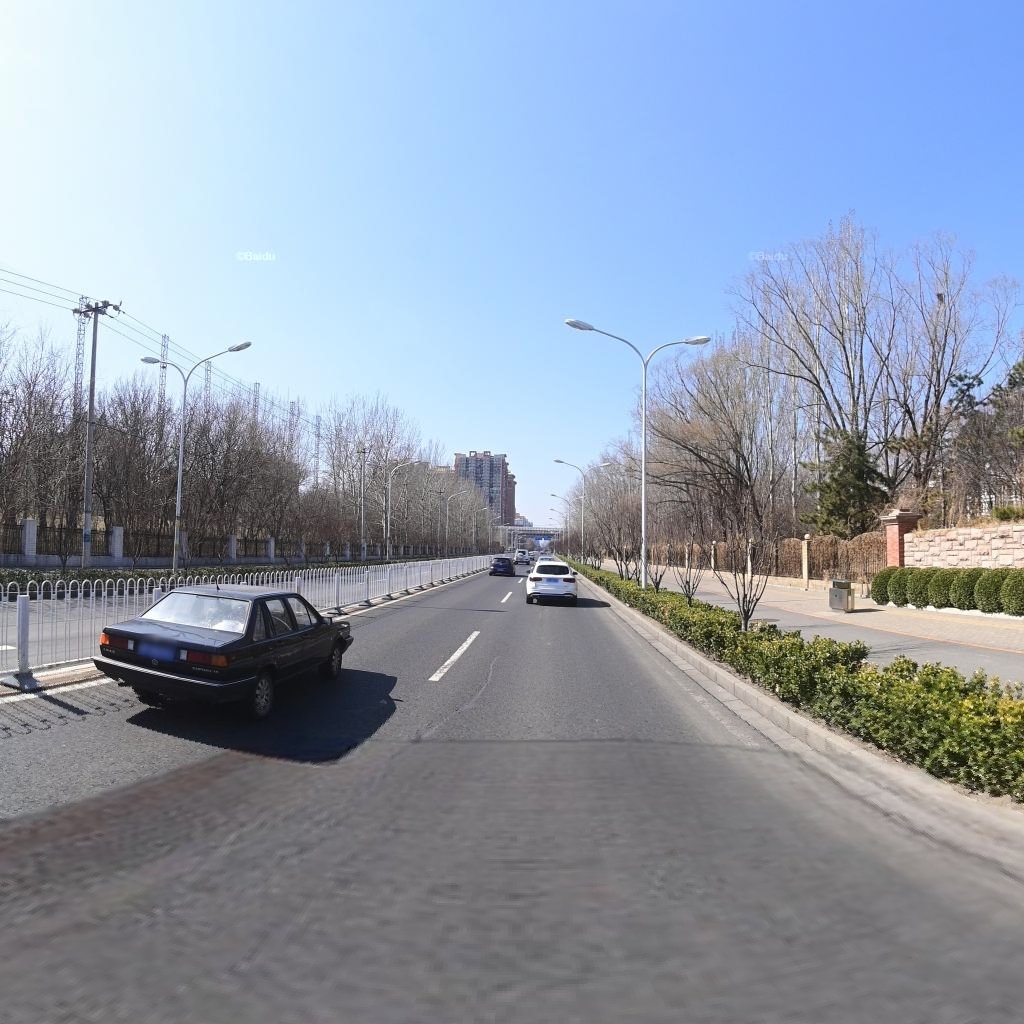
Region: Chaoyang
Road damage annotations: longitudinal patch